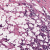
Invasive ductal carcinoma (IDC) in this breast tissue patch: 1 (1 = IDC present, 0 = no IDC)